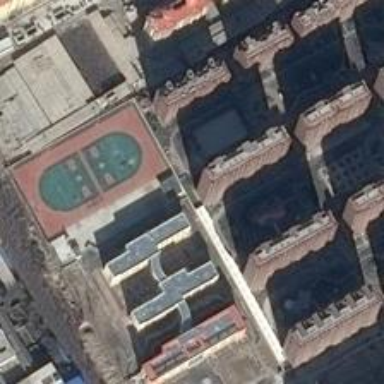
The playground is hemmed by a lot of tall buildings .